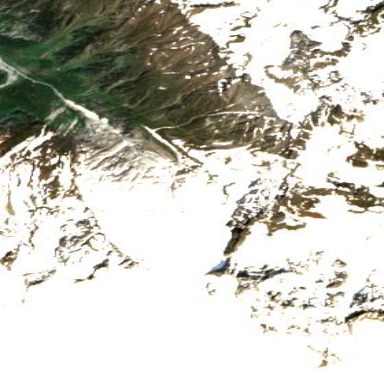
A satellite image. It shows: Icefall glacier.